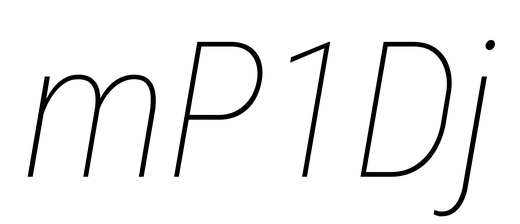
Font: Roboto-Italic_Condensed_Thin_Italic